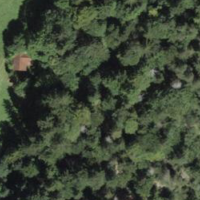
EUNIS habitat code: 43
Species observed at this site:
Carduus defloratus